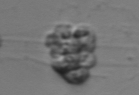
Label: Leptocylindrus_mediterraneus